Question: I know this seems trivial, but for some reason, I cannot figure out how to do this.
I have made this plot

using these commands:
'''
data1 <- read.table("data_for_question.txt", sep=" ", header=TRUE)
plot(data1, type="l", lwd=2)
'''
from data I will add below.
It's a nice enough plot but the tick marks and numbers are too far apart. I would like to have a tick mark at every 4th data point, which would be in increments of 20,000 time points, rather than 50,00 as shown here.
I apologize for the long list of data, but the number of data points being graphed appears to be relevant to my issues in tick marking.
Thanks!
data:
'''
Time Counts
0 29
5000 68
10000 55
15000 34
20000 61
25000 47
30000 42
35000 39
40000 25
45000 3
50000 30
55000 2
60000 36
65000 29
70000 13
75000 13
80000 17
85000 11
90000 10
95000 29
100000 20
105000 8
110000 0
115000 1
120000 1
125000 1
130000 1
135000 0
140000 6
145000 0
150000 0
155000 0
160000 0
165000 0
170000 0
175000 0
180000 4
185000 0
190000 0
195000 0
200000 0
205000 0
210000 0
215000 0
220000 0
225000 0
230000 0
235000 0
240000 0
245000 0
250000 0
255000 0
260000 87
265000 0
270000 0
275000 0
280000 0
285000 0
290000 0
295000 0
300000 0
305000 0
310000 0
315000 1
320000 1
325000 0
330000 0
335000 1
340000 0
345000 0
350000 0
355000 2
360000 0
365000 0
370000 1
375000 0
380000 0
385000 0
390000 0
395000 0
400000 0
405000 2
410000 0
415000 3
420000 0
425000 0
430000 0
435000 0
440000 0
445000 0
450000 1
455000 0
460000 0
465000 2
470000 0
475000 1
480000 3
485000 0
490000 0
495000 1
500000 0
505000 0
510000 0
515000 1
520000 0
525000 0
530000 0
535000 0
540000 0
545000 0
550000 0
555000 0
560000 0
565000 0
570000 0
575000 0
580000 0
585000 0
590000 0
595000 0
600000 0
605000 0
610000 1
615000 11
620000 1
625000 2
630000 3
635000 0
640000 3
645000 2
650000 6
655000 7
660000 1
665000 5
670000 1
675000 1
680000 2
685000 0
690000 0
695000 3
700000 0
705000 0
710000 0
715000 0
720000 0
725000 0
730000 0
735000 2
740000 0
745000 0
750000 2
755000 0
760000 0
765000 0
770000 0
775000 0
780000 0
785000 0
790000 2
795000 0
800000 0
805000 0
810000 0
815000 4
820000 0
825000 0
830000 1
835000 0
840000 0
845000 0
850000 0
855000 0
860000 0
865000 0
870000 0
875000 0
880000 0
885000 1
890000 0
895000 0
900000 0
905000 0
910000 0
915000 0
920000 0
925000 0
930000 1
935000 0
940000 2
945000 0
950000 1
955000 0
960000 0
965000 0
970000 11
975000 2
980000 0
985000 1
990000 0
995000 0
<PHONE> 0
<PHONE> 4
<PHONE> 0
<PHONE> 2
<PHONE> 0
<PHONE> 0
<PHONE> 2
<PHONE> 0
<PHONE> 0
<PHONE> 0
<PHONE> 0
<PHONE> 0
<PHONE> 0
<PHONE> 0
<PHONE> 0
<PHONE> 0
<PHONE> 0
<PHONE> 1
<PHONE> 0
<PHONE> 0
<PHONE> 0
<PHONE> 0
<PHONE> 0
<PHONE> 0
<PHONE> 0
<PHONE> 0
<PHONE> 1
<PHONE> 0
<PHONE> 0
<PHONE> 0
<PHONE> 0
<PHONE> 1
<PHONE> 0
<PHONE> 0
<PHONE> 0
<PHONE> 1
<PHONE> 0
<PHONE> 0
<PHONE> 0
<PHONE> 0
<PHONE> 0
<PHONE> 0
<PHONE> 0
<PHONE> 0
<PHONE> 0
<PHONE> 1
<PHONE> 0
<PHONE> 0
<PHONE> 22
<PHONE> 0
<PHONE> 0
<PHONE> 0
<PHONE> 0
<PHONE> 0
<PHONE> 0
<PHONE> 0
<PHONE> 0
<PHONE> 0
<PHONE> 0
<PHONE> 0
<PHONE> 0
<PHONE> 0
<PHONE> 0
<PHONE> 0
<PHONE> 0
<PHONE> 9
<PHONE> 0
<PHONE> 0
<PHONE> 0
<PHONE> 0
<PHONE> 3
<PHONE> 0
<PHONE> 0
<PHONE> 0
<PHONE> 0
<PHONE> 0
<PHONE> 0
<PHONE> 0
<PHONE> 6
<PHONE> 0
<PHONE> 0
<PHONE> 0
<PHONE> 0
<PHONE> 1
<PHONE> 0
<PHONE> 0
<PHONE> 0
<PHONE> 0
<PHONE> 0
<PHONE> 1
<PHONE> 0
<PHONE> 0
<PHONE> 0
<PHONE> 0
<PHONE> 0
<PHONE> 1
<PHONE> 0
<PHONE> 0
<PHONE> 0
<PHONE> 0
<PHONE> 0
<PHONE> 8
<PHONE> 1
<PHONE> 4
<PHONE> 0
<PHONE> 1
<PHONE> 0
<PHONE> 3
<PHONE> 0
<PHONE> 0
<PHONE> 7
<PHONE> 2
<PHONE> 8
<PHONE> 15
<PHONE> 0
<PHONE> 9
<PHONE> 4
<PHONE> 7
<PHONE> 4
<PHONE> 1
<PHONE> 2
<PHONE> 7
<PHONE> 1
<PHONE> 5
<PHONE> 8
<PHONE> 9
<PHONE> 4
<PHONE> 12
<PHONE> 12
<PHONE> 7
<PHONE> 0
<PHONE> 3
<PHONE> 4
<PHONE> 5
<PHONE> 4
<PHONE> 1
<PHONE> 0
<PHONE> 0
<PHONE> 1
<PHONE> 0
<PHONE> 1
<PHONE> 25
<PHONE> 18
<PHONE> 1
<PHONE> 4
<PHONE> 0
<PHONE> 9
<PHONE> 3
<PHONE> 0
<PHONE> 0
<PHONE> 0
<PHONE> 2
<PHONE> 3
<PHONE> 0
<PHONE> 0
<PHONE> 4
<PHONE> 1
<PHONE> 4
<PHONE> 1
<PHONE> 5
<PHONE> 0
<PHONE> 8
<PHONE> 15
<PHONE> 1
<PHONE> 0
<PHONE> 0
<PHONE> 3
<PHONE> 2
<PHONE> 0
<PHONE> 0
<PHONE> 1
<PHONE> 0
<PHONE> 0
<PHONE> 0
<PHONE> 0
<PHONE> 0
<PHONE> 0
<PHONE> 0
<PHONE> 1
<PHONE> 1
<PHONE> 1
<PHONE> 4
<PHONE> 3
<PHONE> 0
<PHONE> 3
<PHONE> 3
<PHONE> 1
<PHONE> 0
<PHONE> 1
<PHONE> 3
<PHONE> 5
<PHONE> 8
<PHONE> 4
<PHONE> 5
<PHONE> 26
<PHONE> 4
<PHONE> 11
<PHONE> 9
<PHONE> 6
<PHONE> 1
<PHONE> 2
<PHONE> 1
<PHONE> 0
<PHONE> 1
<PHONE> 4
<PHONE> 2
<PHONE> 5
<PHONE> 8
<PHONE> 2
<PHONE> 0
<PHONE> 0
<PHONE> 5
<PHONE> 2
<PHONE> 3
<PHONE> 10
<PHONE> 8
<PHONE> 0
<PHONE> 4
<PHONE> 0
<PHONE> 8
<PHONE> 2
<PHONE> 7
<PHONE> 4
<PHONE> 0
<PHONE> 30
<PHONE> 3
<PHONE> 0
<PHONE> 8
<PHONE> 5
<PHONE> 2
<PHONE> 10
<PHONE> 9
<PHONE> 8
<PHONE> 1
<PHONE> 0
<PHONE> 4
<PHONE> 0
<PHONE> 3
<PHONE> 0
<PHONE> 1
<PHONE> 0
<PHONE> 0
<PHONE> 0
<PHONE> 1
<PHONE> 0
<PHONE> 0
<PHONE> 0
<PHONE> 0
<PHONE> 0
<PHONE> 0
<PHONE> 0
<PHONE> 0
<PHONE> 0
<PHONE> 0
<PHONE> 0
<PHONE> 0
<PHONE> 1
<PHONE> 0
<PHONE> 1
<PHONE> 0
<PHONE> 0
<PHONE> 0
<PHONE> 0
<PHONE> 0
<PHONE> 0
<PHONE> 0
<PHONE> 0
<PHONE> 0
<PHONE> 0
<PHONE> 0
<PHONE> 0
<PHONE> 2
<PHONE> 2
<PHONE> 3
<PHONE> 0
<PHONE> 0
<PHONE> 0
<PHONE> 2
<PHONE> 5
<PHONE> 3
<PHONE> 2
<PHONE> 6
<PHONE> 7
<PHONE> 11
<PHONE> 2
<PHONE> 1
<PHONE> 6
<PHONE> 1
<PHONE> 2
<PHONE> 11
<PHONE> 10
<PHONE> 4
<PHONE> 0
<PHONE> 2
<PHONE> 6
<PHONE> 3
<PHONE> 1
<PHONE> 29
<PHONE> 0
<PHONE> 5
<PHONE> 1
<PHONE> 6
<PHONE> 8
<PHONE> 7
<PHONE> 0
<PHONE> 3
<PHONE> 7
<PHONE> 4
<PHONE> 1
<PHONE> 2
<PHONE> 30
<PHONE> 1
<PHONE> 2
<PHONE> 12
<PHONE> 4
<PHONE> 4
<PHONE> 9
<PHONE> 0
<PHONE> 1
<PHONE> 1
<PHONE> 3
<PHONE> 0
<PHONE> 9
'''
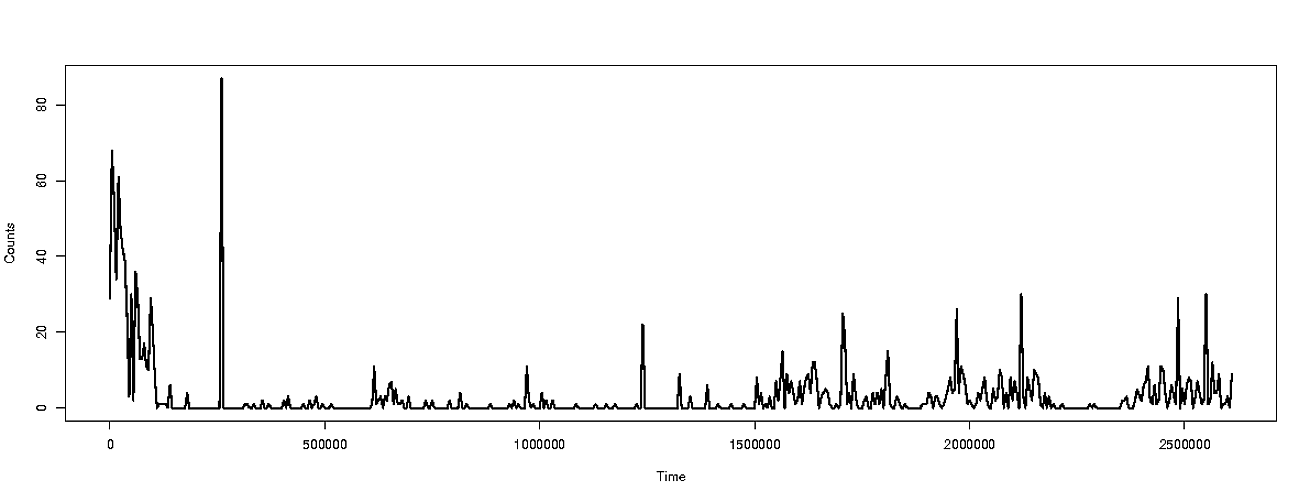
Answer: '''
# plot with suppressed x axis
# xaxt = "n" (see ?par)
plot(Counts ~ Time, data = df, type = "l", xaxt = "n")
# add a new x axis, using 'axis' function
# with own specifications
# argument 'at': "the points at which tick-marks are to be drawn"
# make a sequence of numbers where the tick-marks is to be places using 'seq'
# from 0 to max Time with increments ('by') of 200 000.
at <- seq(from = 0, to = max(df$Time), by = 200000)
# argument 'side': specifies which side of the plot the axis is to be drawn on.
# 1 = x axis
# argument 'labels'
# "If labels is not specified, the numeric values supplied or calculated for 'at'
# are converted to character strings as if they were a numeric vector printed
# but note: "The code tries hard not to draw overlapping tick labels,
# and so will omit labels where they would abut or overlap previously drawn labels"
axis(side = 1, at = at)
# to make the labels fit, one can use the 'las' argument
# "numeric in {0,1,2,3}; the style of axis labels"
# where 2: always perpendicular to the axis
plot(Counts ~ Time, data = df, type = "l", xaxt = "n", xlab = "")
axis(side = 1, at = at, las = 2, hadj = 0.9)
mtext(text = "Time", side = 1, line = 4)
'''